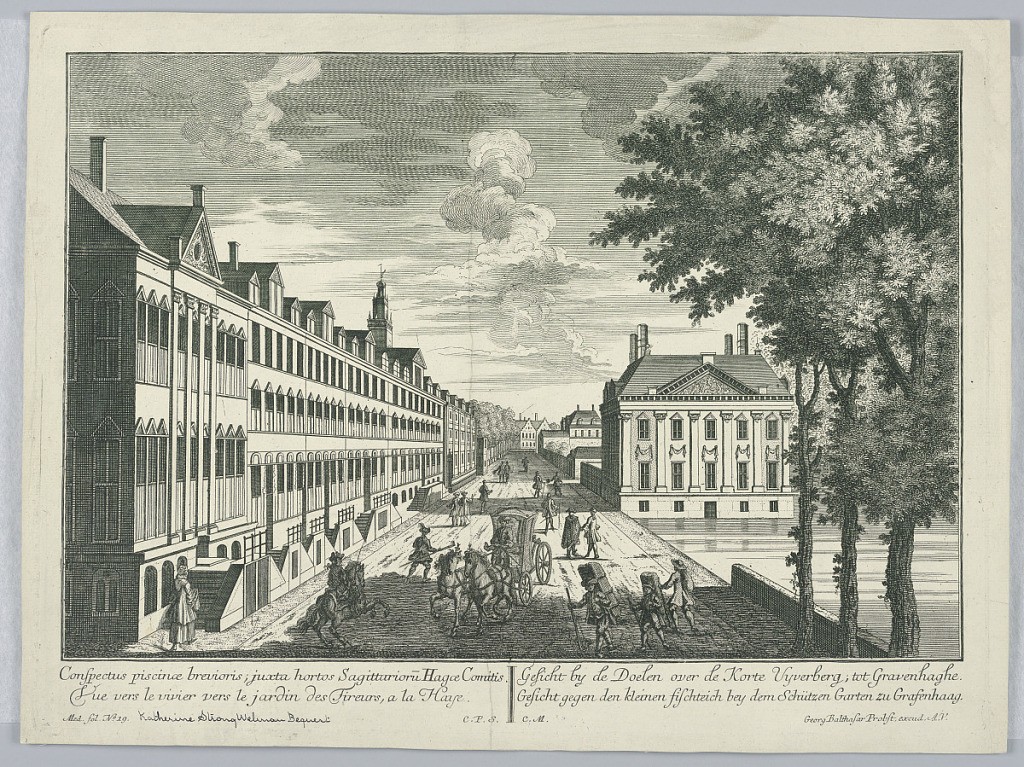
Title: Peep-show, View of the Pond Near the Shooting Garden in the Hague
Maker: Georg Balthasar Probst, German, 1732 - 1801
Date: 1732-1801
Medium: Engraving on paper
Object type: Print
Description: View of The Pond Near The Shooting Garden, In The Hague